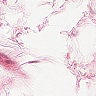
Metastatic tissue present: no